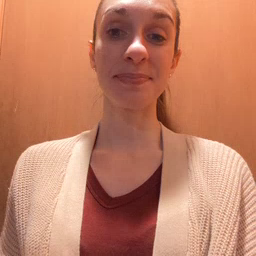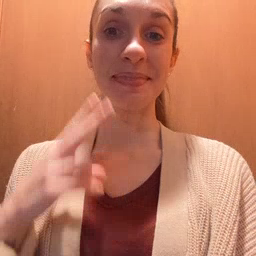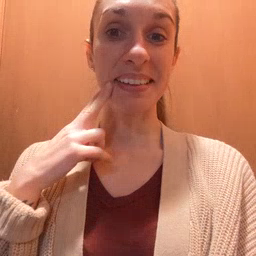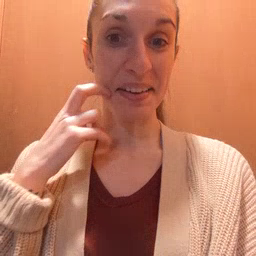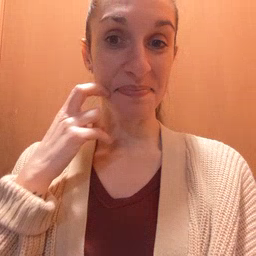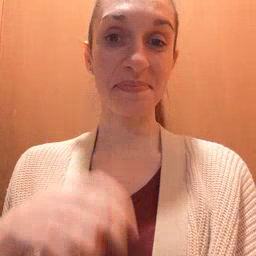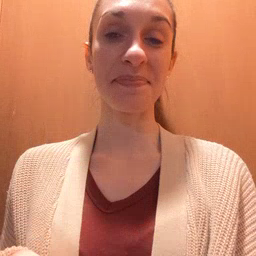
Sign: gum